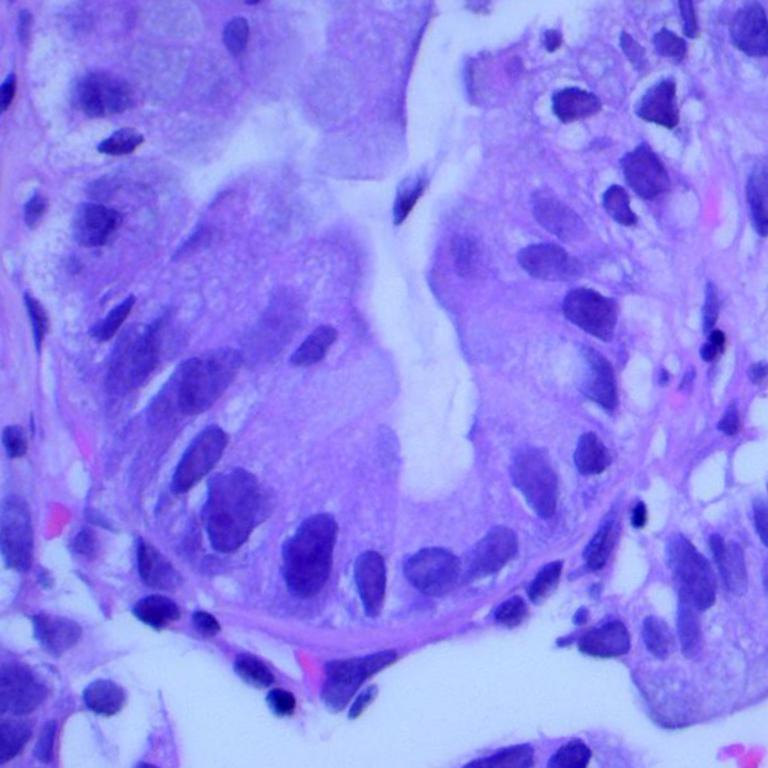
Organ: lung
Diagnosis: adenocarcinomas